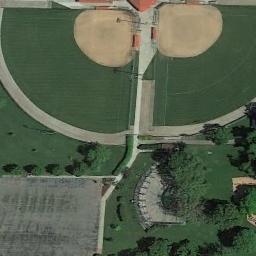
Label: baseball_diamond